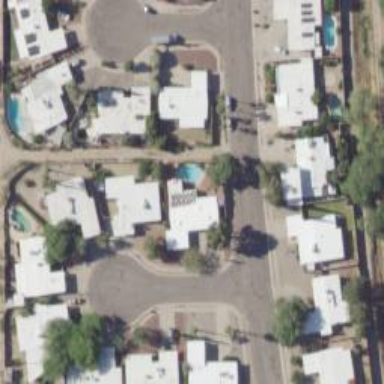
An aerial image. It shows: Alleyway designated as service road.